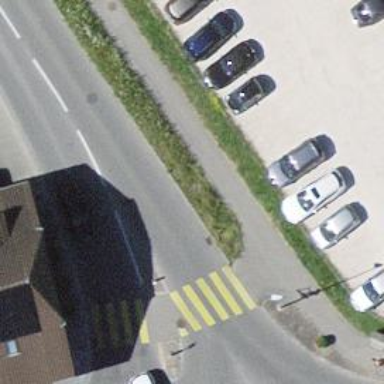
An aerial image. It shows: Asphalt sidewalk.